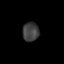
Tissue: skin
Cell type: Myeloid cells
Senescence score: 0.7519
Nuclear area (px): 308
Mean DAPI intensity: 62.643